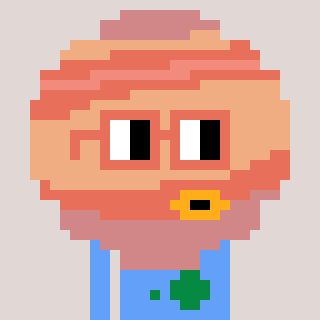
a pixel art character with square orange glasses, a jupiter-shaped head and a blue-colored body on a warm background